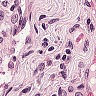
Metastatic tissue present: no